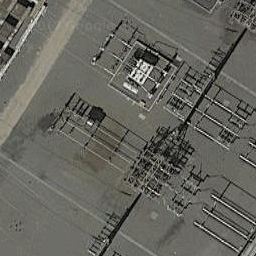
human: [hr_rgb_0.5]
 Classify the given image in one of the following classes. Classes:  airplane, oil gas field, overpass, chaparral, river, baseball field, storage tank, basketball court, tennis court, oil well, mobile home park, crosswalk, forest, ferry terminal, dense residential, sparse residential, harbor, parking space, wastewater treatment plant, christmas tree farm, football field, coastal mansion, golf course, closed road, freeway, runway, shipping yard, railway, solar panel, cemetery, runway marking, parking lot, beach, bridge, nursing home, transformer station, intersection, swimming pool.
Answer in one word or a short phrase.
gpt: transformer station